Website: home-depot
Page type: payment
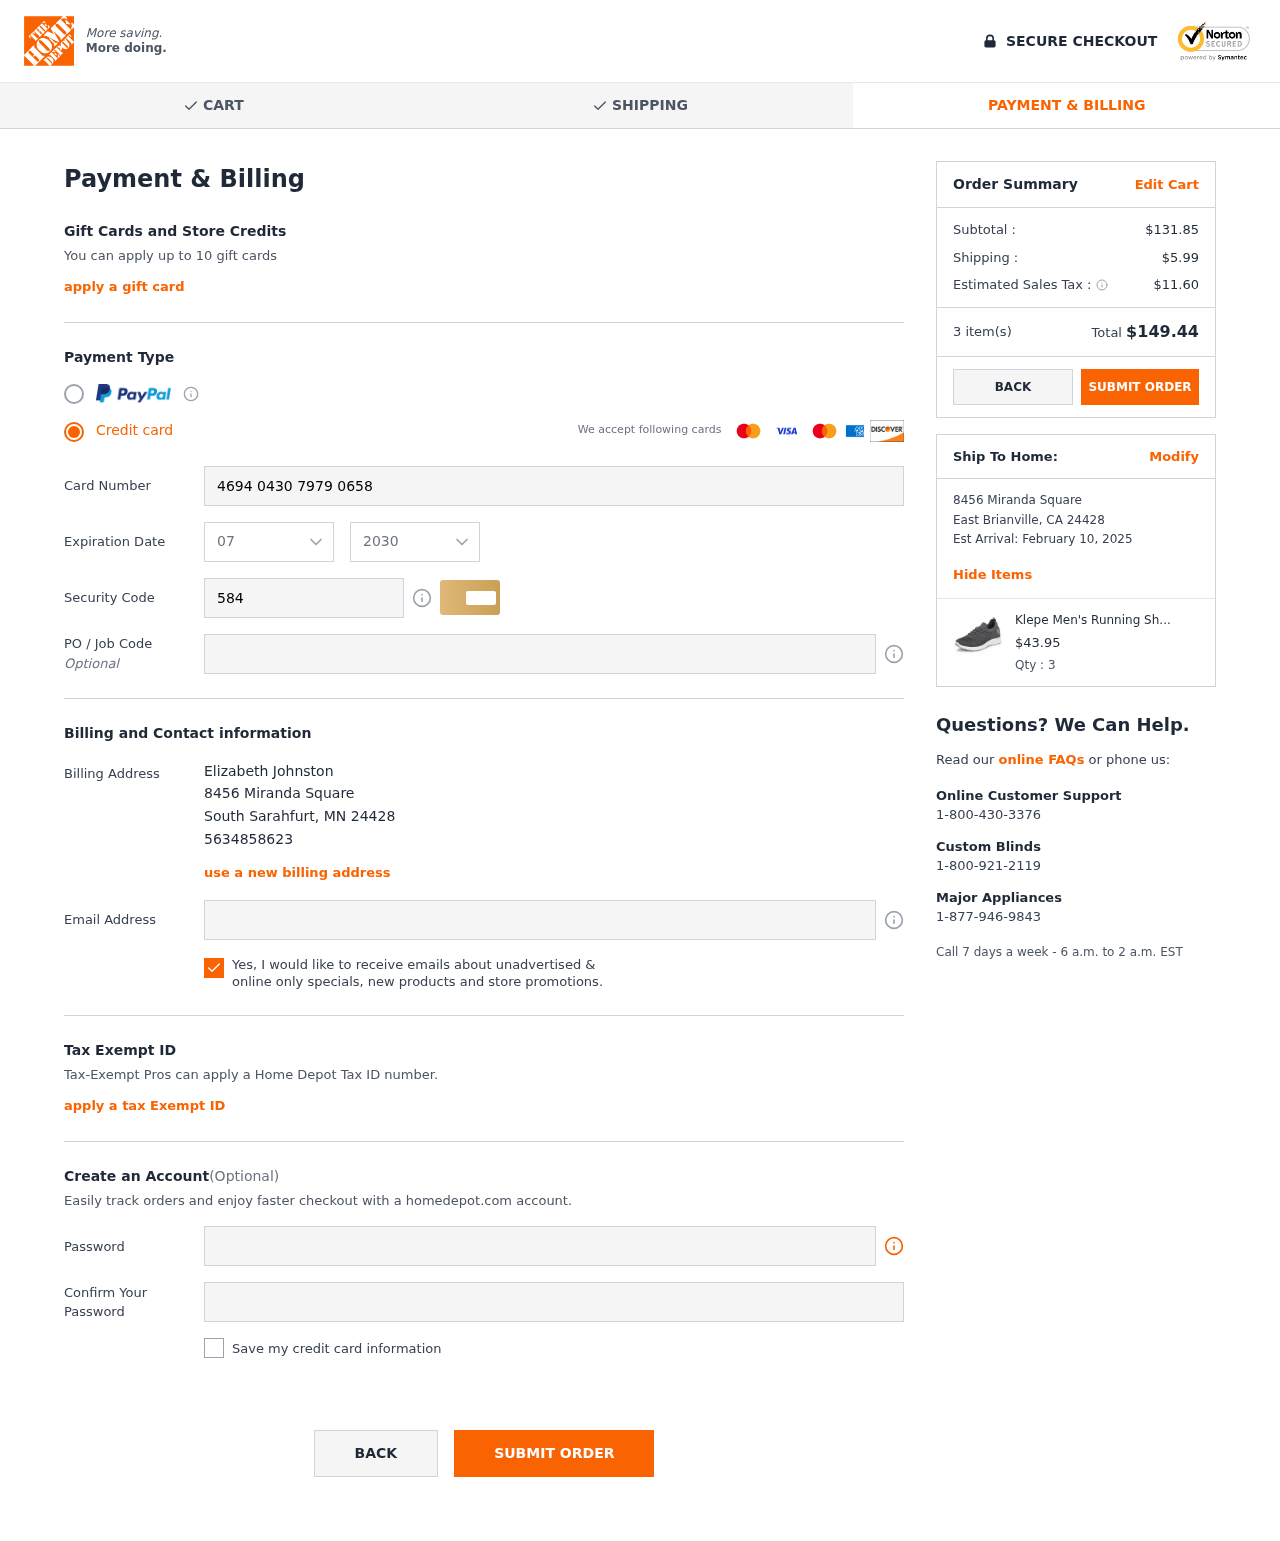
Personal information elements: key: PII_CARD_CVV
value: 584
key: PII_CARD_EXPIRY_MONTH
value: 07
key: PII_CARD_EXPIRY_YEAR
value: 30
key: PII_CARD_NUMBER
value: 4694 0430 7979 0658
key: PII_CITY
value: South Sarahfurt
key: PII_CITY2
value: East Brianville
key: PII_EMAIL
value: elizabethjohnston@yahoo.com
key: PII_FULLNAME
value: Elizabeth Johnston
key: PII_PHONE
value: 5634858623
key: PII_POSTCODE
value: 24428
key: PII_POSTCODE2
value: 24428
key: PII_STATE_ABBR
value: MN
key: PII_STATE_ABBR2
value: CA
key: PII_STREET
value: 8456 Miranda Square
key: PII_STREET2
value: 8456 Miranda Square
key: PII_POSTCODE_FULL
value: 24428
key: PII_POSTCODE_NUMERIC
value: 24428
Product elements: key: PRODUCT1_NAME
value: Klepe Men's Running Shoes
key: PRODUCT1_PRICE
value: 43.95
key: PRODUCT1_QUANTITY
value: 3
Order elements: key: ORDER_SUBTOTAL
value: $131.85
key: ORDER_SHIPPING_COST
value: $5.99
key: ORDER_TAX
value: $11.60
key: ORDER_NUM_ITEMS
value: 3 item(s)
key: ORDER_TOTAL
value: $149.44
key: ORDER_DELIVERY_DATE
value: February 10, 2025